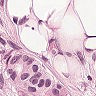
Metastatic tissue present: yes